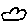
Label: cloud